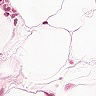
Metastatic tissue present: no